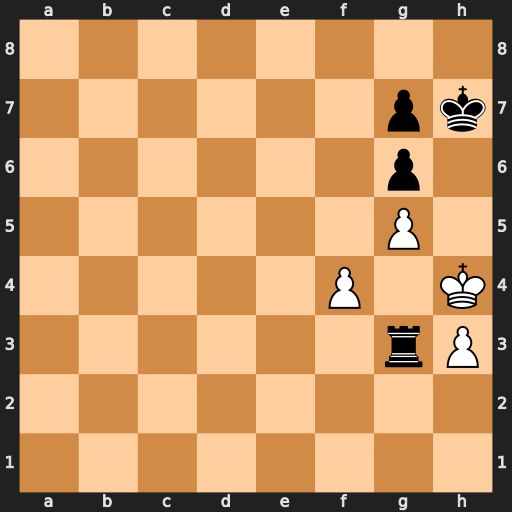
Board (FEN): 8/6pk/6p1/6P1/5P1K/6rP/8/8
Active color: w
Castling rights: -
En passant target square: -
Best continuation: Kxg3 Kg8 Kg4 Kf8 h4 Ke7 h5 gxh5+ Kxh5 Kf7 f5 g6+ Kh6 gxf5 Kh7 f4 g6+